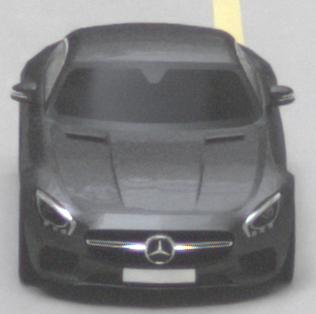
Make: Mercedes-Benz
Model: AMG GT Coupé
Detailed model: AMG GT (190) Coupé
Model produced from: 2014/10
Model produced until: 2017/01
Doors: 2
Color: gray
Road condition: dry road
Daytime: midday
Contrast: medium contrast